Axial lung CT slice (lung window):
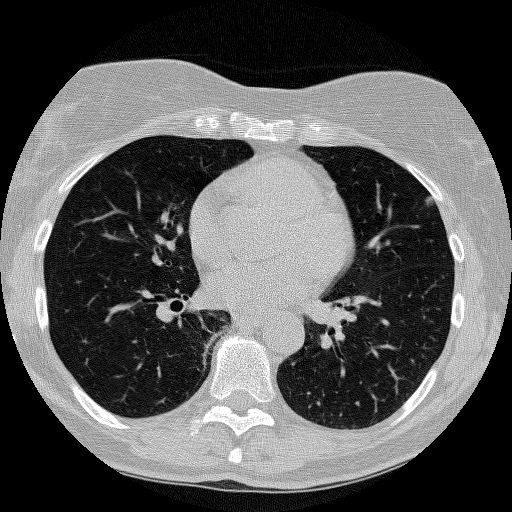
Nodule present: yes
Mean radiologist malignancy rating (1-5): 3.5